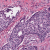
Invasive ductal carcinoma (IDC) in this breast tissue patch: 1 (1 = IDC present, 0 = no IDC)